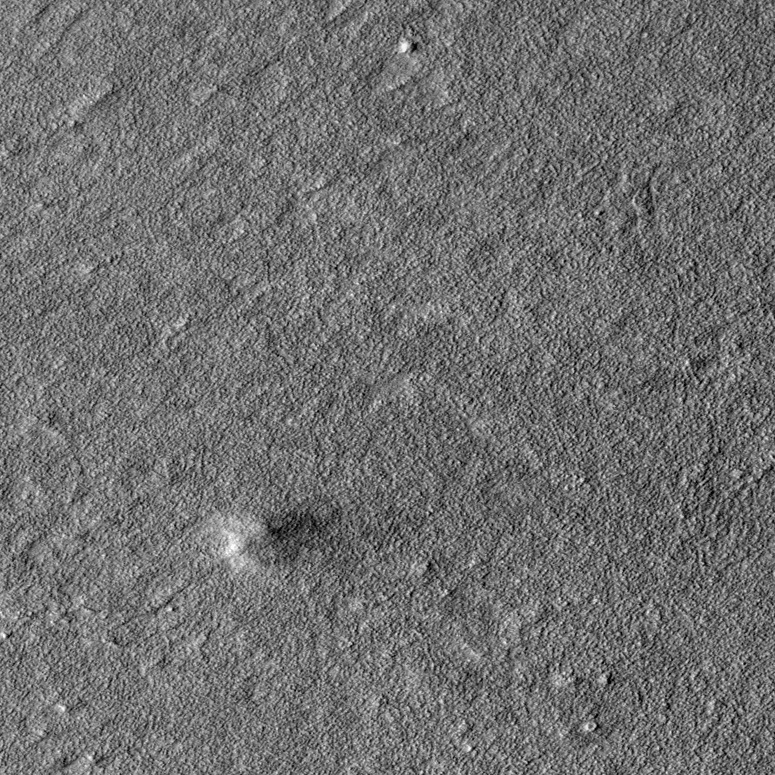
Label: dustdevil